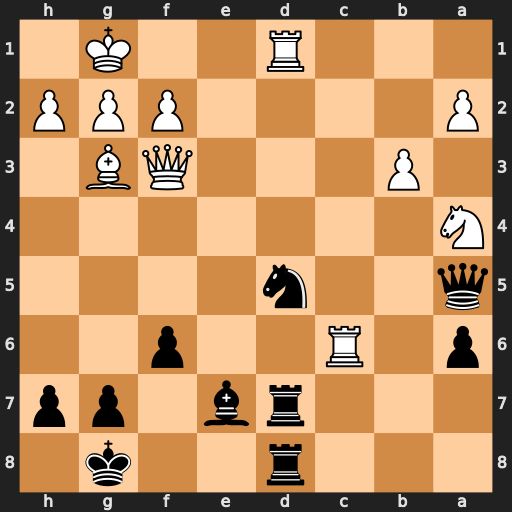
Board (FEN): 3r2k1/3rb1pp/p1R2p2/q2n4/N7/1P3QB1/P4PPP/3R2K1
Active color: b
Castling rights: -
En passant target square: -
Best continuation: Ne3 Ra1 Rd1+ Rxd1 Rxd1+ Qxd1 Nxd1